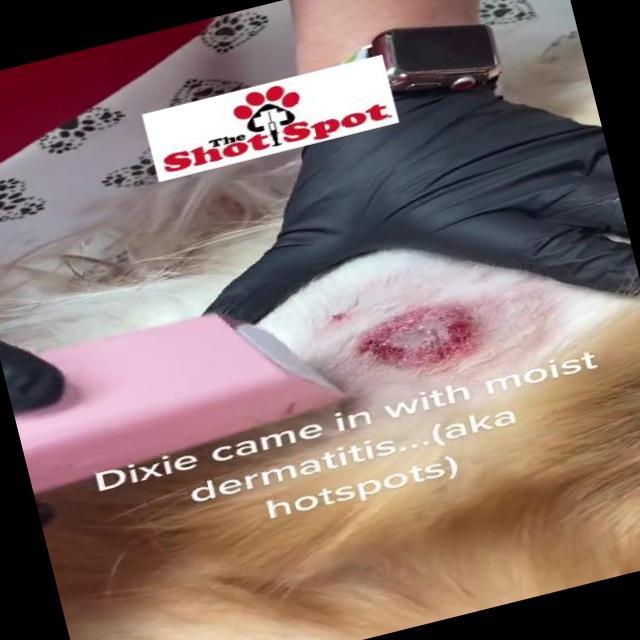
Canine dermatitis — inflammation of the skin presenting with erythema, pruritus, papules, and excoriation. May be allergic, contact, or atopic in origin.